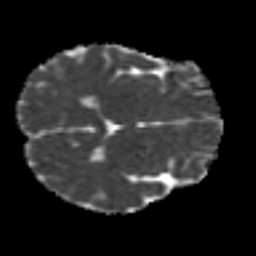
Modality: MD
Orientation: axial
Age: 31
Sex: female
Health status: ill
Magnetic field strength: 3 T
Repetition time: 9 s
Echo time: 0.093 s